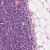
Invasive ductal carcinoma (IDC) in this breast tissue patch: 1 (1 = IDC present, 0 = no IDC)